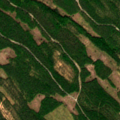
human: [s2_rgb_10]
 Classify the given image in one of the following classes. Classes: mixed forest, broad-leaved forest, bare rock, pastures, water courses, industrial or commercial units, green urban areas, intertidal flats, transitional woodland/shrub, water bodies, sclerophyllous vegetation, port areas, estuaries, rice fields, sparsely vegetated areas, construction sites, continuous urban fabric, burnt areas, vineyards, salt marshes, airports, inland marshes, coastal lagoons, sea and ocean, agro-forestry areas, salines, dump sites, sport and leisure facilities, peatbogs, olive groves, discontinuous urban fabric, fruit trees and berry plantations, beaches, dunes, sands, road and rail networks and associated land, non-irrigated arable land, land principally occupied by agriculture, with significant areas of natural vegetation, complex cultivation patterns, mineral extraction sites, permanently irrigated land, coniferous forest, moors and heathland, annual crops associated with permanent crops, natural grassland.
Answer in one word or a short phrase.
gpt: coniferous forest, transitional woodland/shrub